Interaction volume radius: 10 \u00c5
Interaction volume height: 35 \u00c5
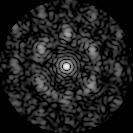
Disorder parameter: 0.7038